Current action and preconditions to check: trajectory_clear

Your task: For each precondition in the list above, predict whether it will hold at this action.

Consider the current scene as observed from the mobile robot's camera, and analyze the predicted future states of all dynamic agents (e.g., people, animals, vehicles, or any moving entities) within the NEXT SECOND.

IMPORTANT: Only answer "very likely" if you are absolutely certain—based on strong, clear evidence—that a dynamic agent will violate the precondition in the predicted future state. Do NOT answer "very likely" for unlikely, ambiguous, or low-probability risks.

Ask yourself for each precondition: Is there a high probability, with clear and convincing evidence, that the predicted future states of any dynamic agent will interfere with the predicted future state of the currently executing action within the NEXT SECOND, causing that precondition to fail?

Assess the risk level based on these predictions. Use "likely" or "very likely" if motions create a clear risk of interference.

Use "neutral" or "improbable" if agents are nearby but their predicted paths are clearly diverging or non-conflicting.

Failure Risk Categories: "very improbable", "improbable", "neutral", "likely", "very likely"

Answer Format: Output ONLY the probability_of_failure value from these categories: "very improbable", "improbable", "neutral", "likely", "very likely"

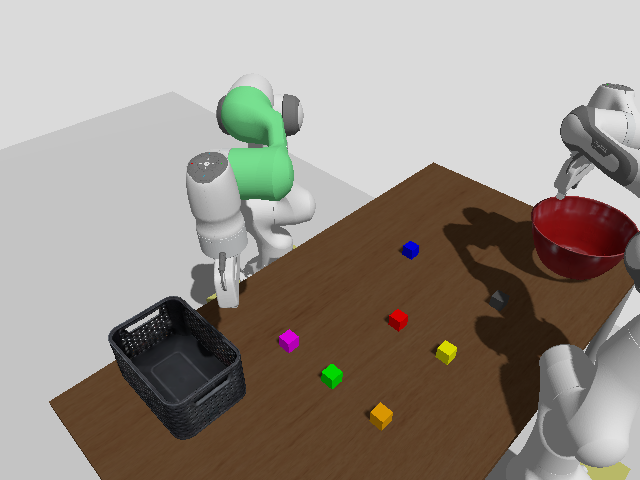

Answer: very improbable